Lunar surface albedo tile
Center latitude: -10.143
Center longitude: 17.351
Resolution (meters per pixel, mean): 193.06
Tile area (km^2): 39022.73
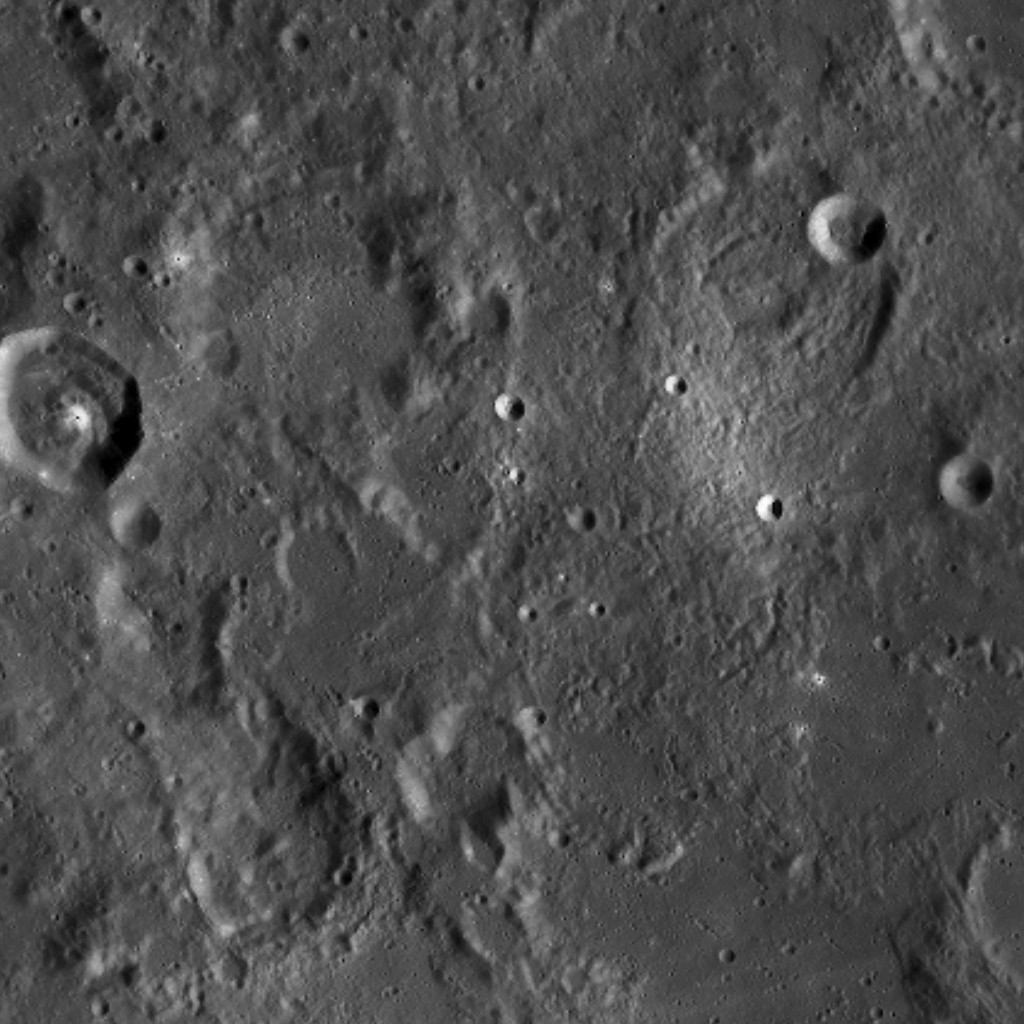